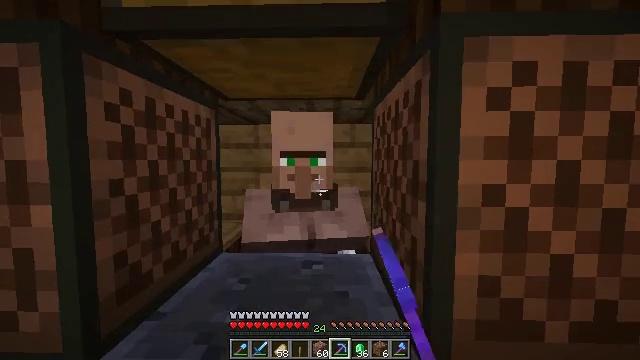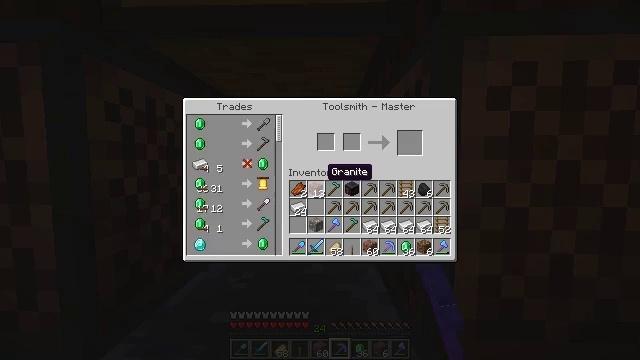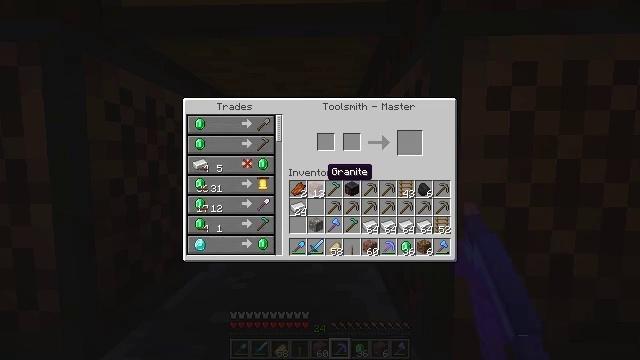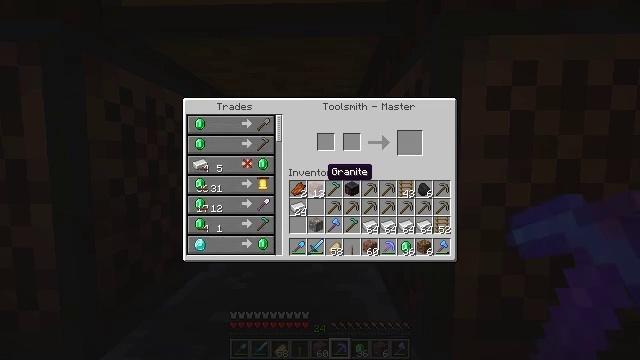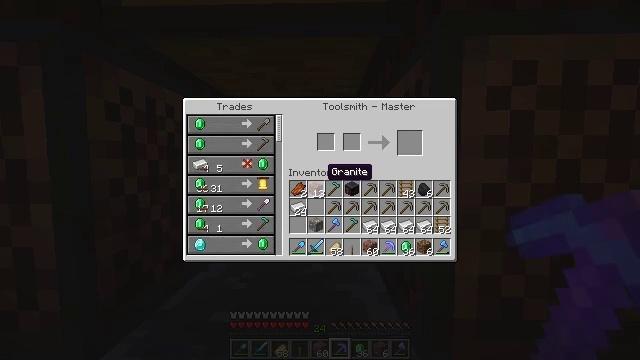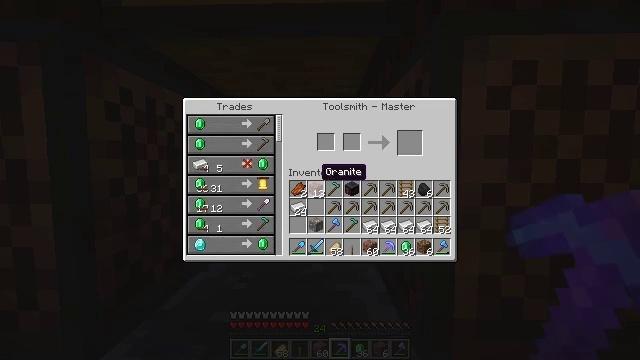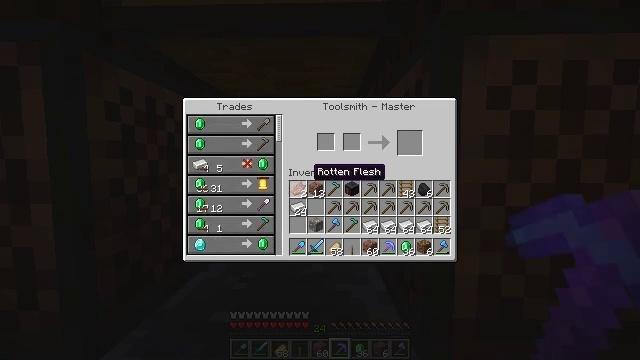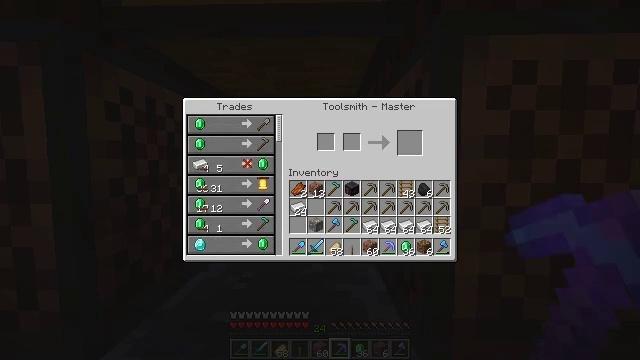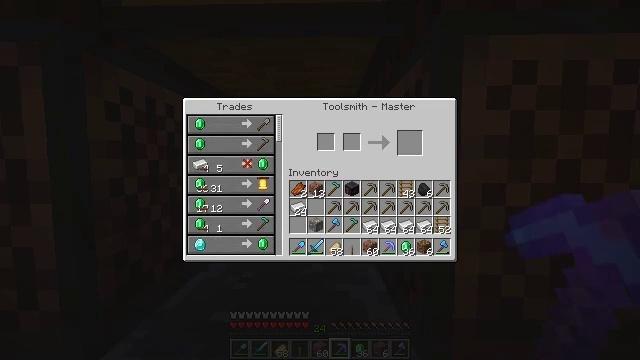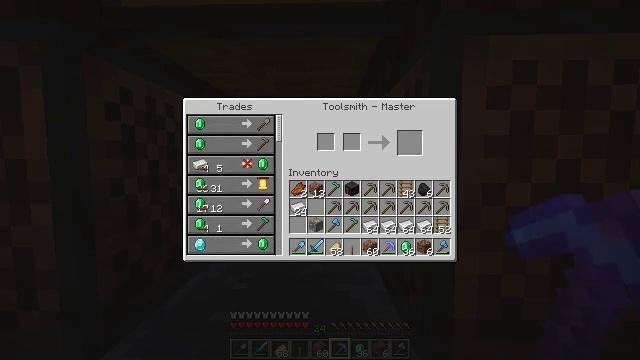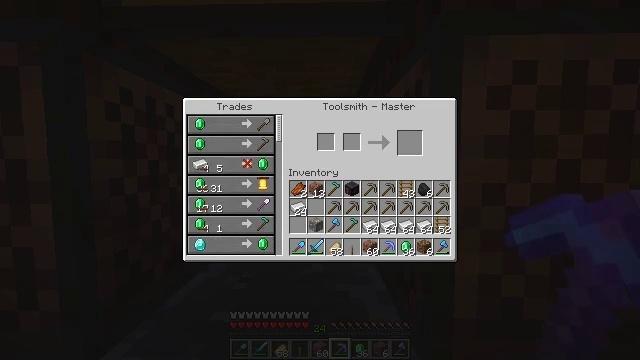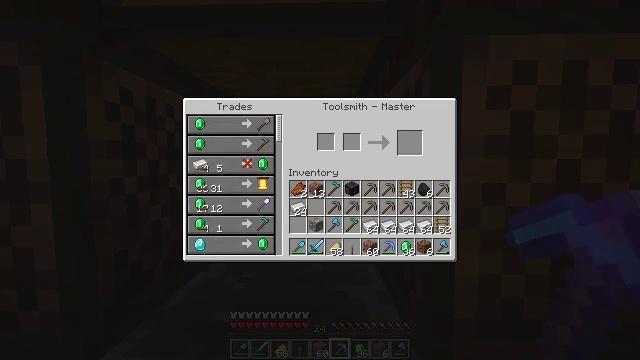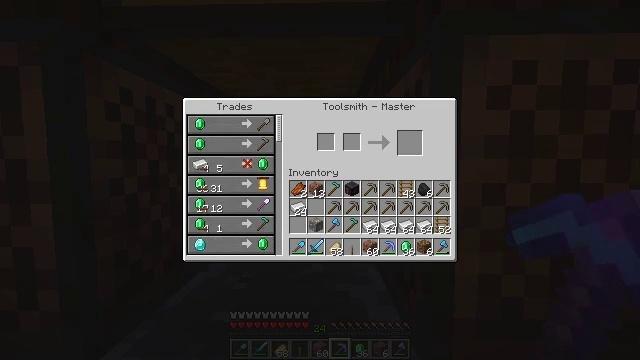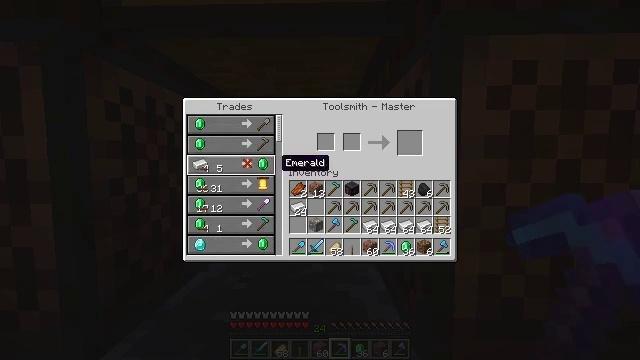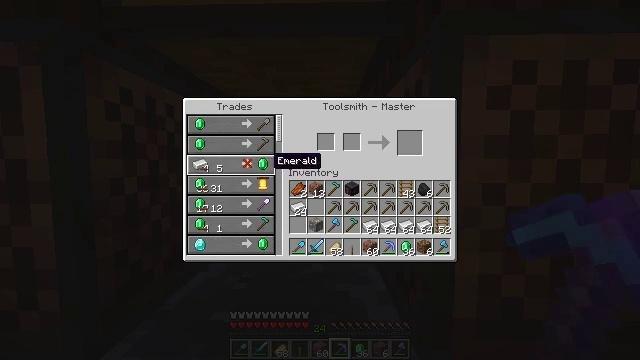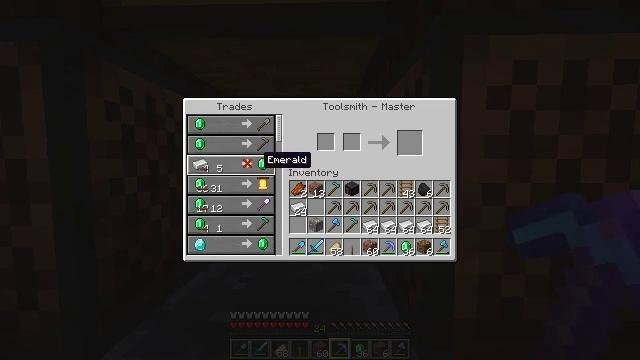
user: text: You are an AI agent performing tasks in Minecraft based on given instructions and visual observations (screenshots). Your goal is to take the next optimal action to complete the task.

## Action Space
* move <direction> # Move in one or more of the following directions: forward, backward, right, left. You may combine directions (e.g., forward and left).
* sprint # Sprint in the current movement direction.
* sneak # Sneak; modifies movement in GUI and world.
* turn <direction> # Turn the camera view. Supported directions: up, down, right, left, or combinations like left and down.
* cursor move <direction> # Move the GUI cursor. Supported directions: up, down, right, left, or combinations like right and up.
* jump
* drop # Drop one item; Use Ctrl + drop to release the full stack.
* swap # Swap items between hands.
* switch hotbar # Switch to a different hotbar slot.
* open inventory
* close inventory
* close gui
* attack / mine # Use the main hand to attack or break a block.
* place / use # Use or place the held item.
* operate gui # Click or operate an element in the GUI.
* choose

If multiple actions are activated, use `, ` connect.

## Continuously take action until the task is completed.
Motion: motion action
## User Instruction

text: Open the crafting table to craft a diamond shovel.
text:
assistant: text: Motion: open gui
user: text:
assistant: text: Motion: no_op
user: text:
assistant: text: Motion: no_op
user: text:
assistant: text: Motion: no_op
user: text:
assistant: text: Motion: no_op
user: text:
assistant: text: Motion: cursor move left
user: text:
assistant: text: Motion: cursor move left
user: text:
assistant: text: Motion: no_op
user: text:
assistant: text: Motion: no_op
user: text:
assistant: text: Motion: no_op
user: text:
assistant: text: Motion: no_op
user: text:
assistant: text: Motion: no_op
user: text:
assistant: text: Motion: no_op
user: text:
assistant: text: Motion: sneak, cursor move left
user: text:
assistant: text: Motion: sneak, cursor move left
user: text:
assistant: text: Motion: sneak
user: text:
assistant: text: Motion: sneak
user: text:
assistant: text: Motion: sneak, cursor move right
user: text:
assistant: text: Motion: cursor move right
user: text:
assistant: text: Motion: cursor move right
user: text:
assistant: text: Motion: no_op
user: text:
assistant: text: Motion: no_op
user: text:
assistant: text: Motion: no_op
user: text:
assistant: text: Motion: no_op
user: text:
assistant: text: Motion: no_op
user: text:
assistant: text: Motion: no_op
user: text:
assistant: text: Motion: no_op
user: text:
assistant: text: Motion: no_op
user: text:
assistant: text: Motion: no_op
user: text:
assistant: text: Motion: cursor move left